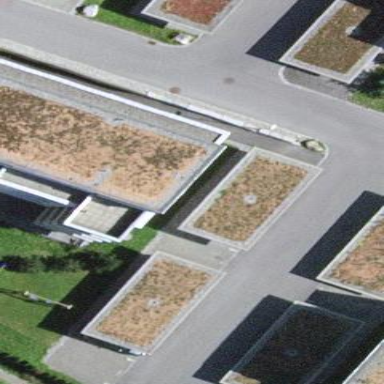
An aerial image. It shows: Garages with flat roofs.